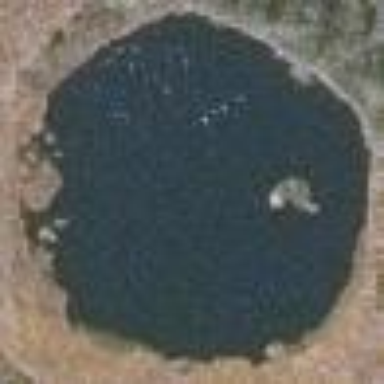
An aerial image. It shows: Beautiful lake surrounded by nature.